Aerial crown-view tile of a tropical tree (Barro Colorado Island, Panama), acquired 20241014:
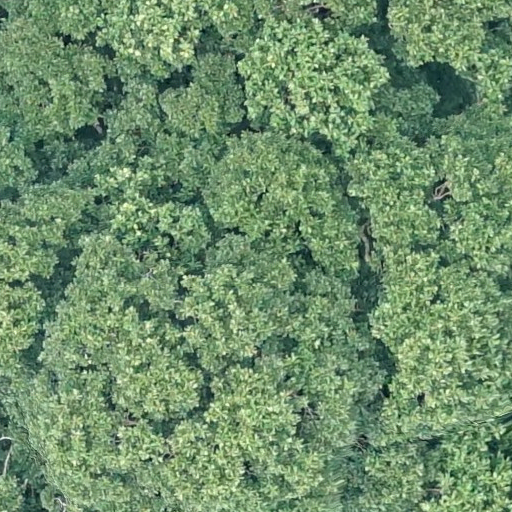
Species: Dipteryx oleifera
GBIF accepted scientific name: Dipteryx oleifera
Crown area: 915.497 m²